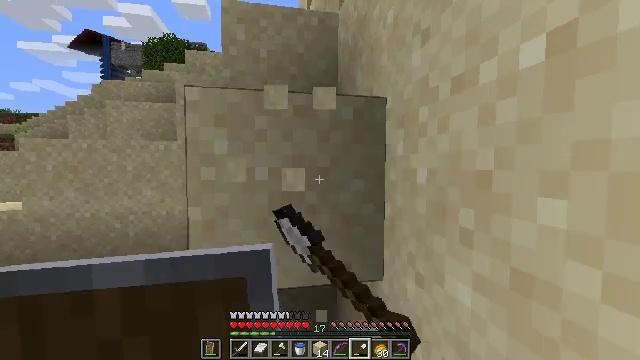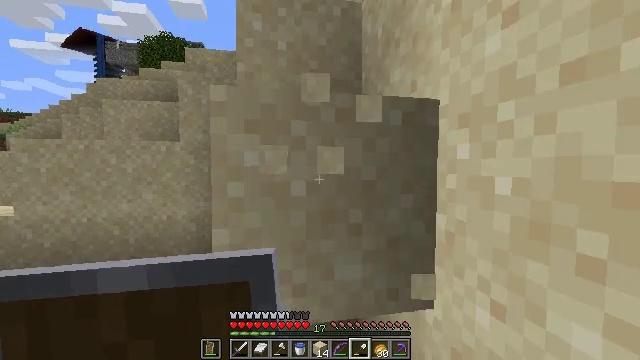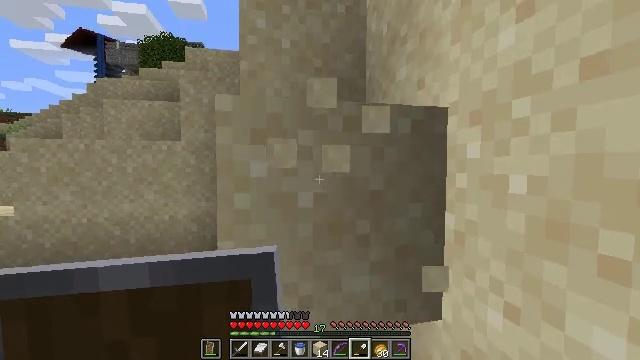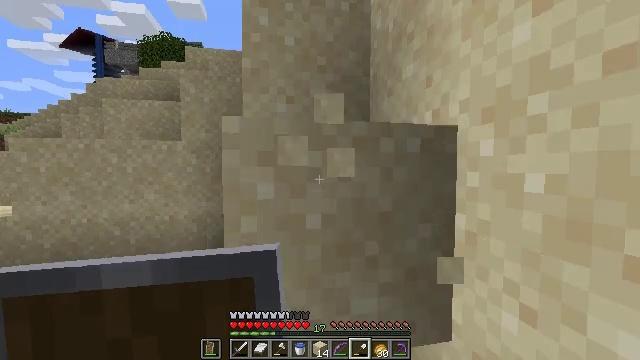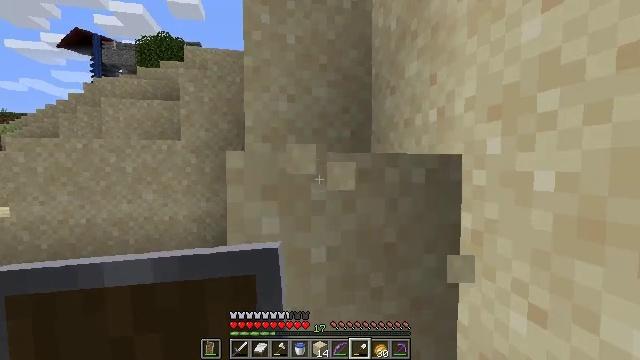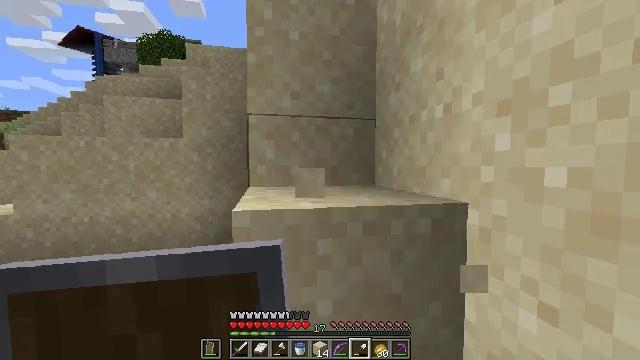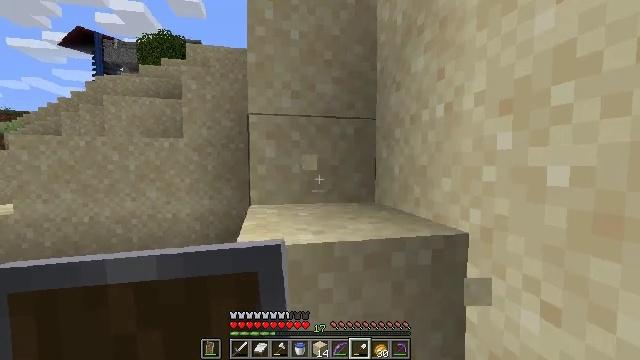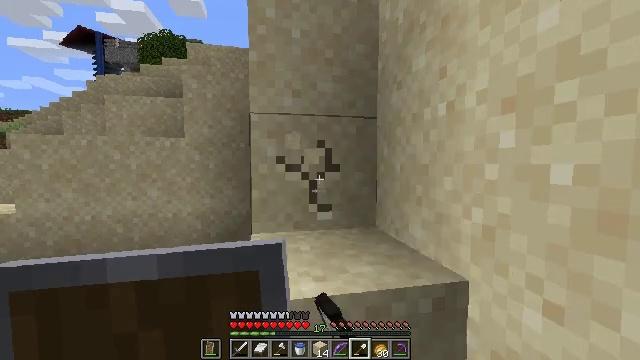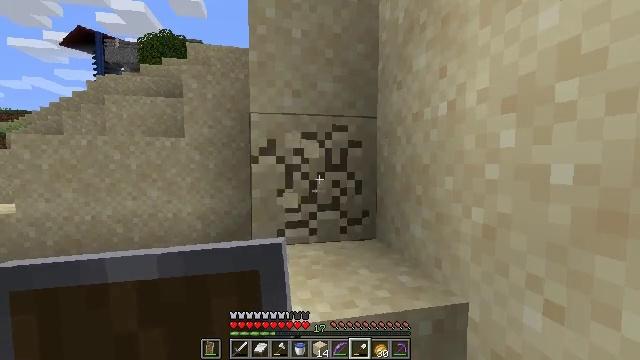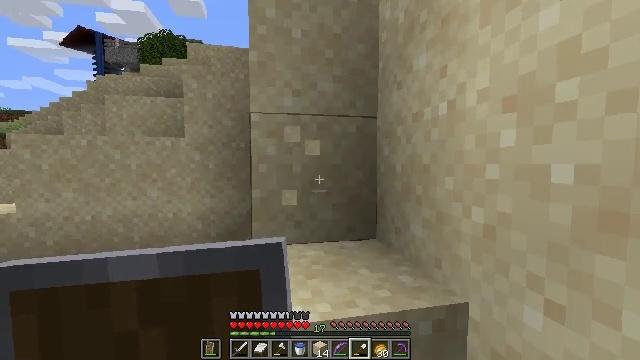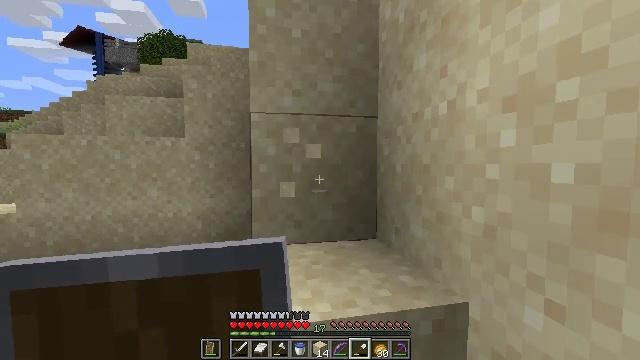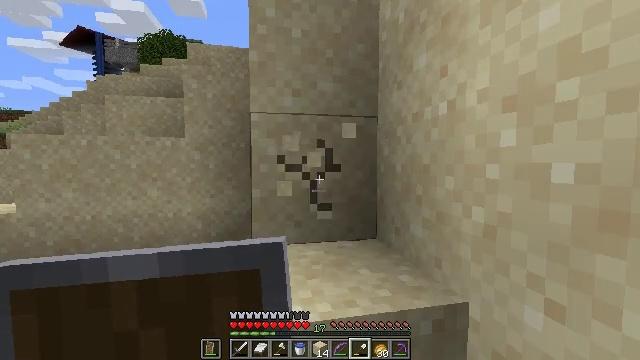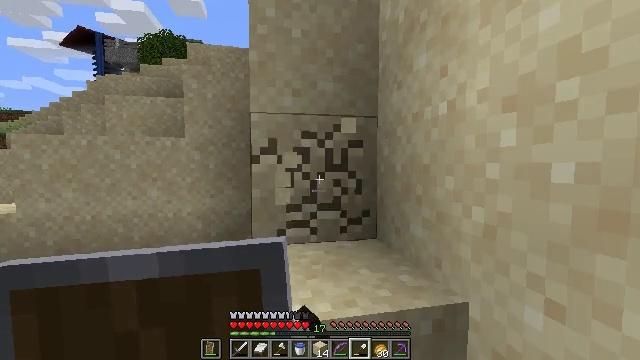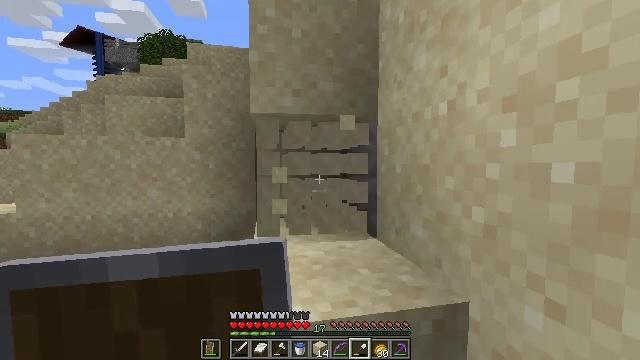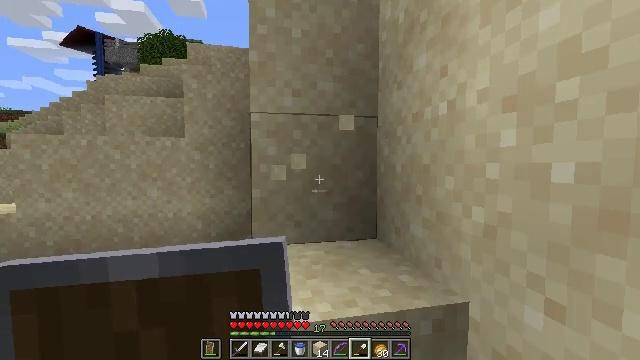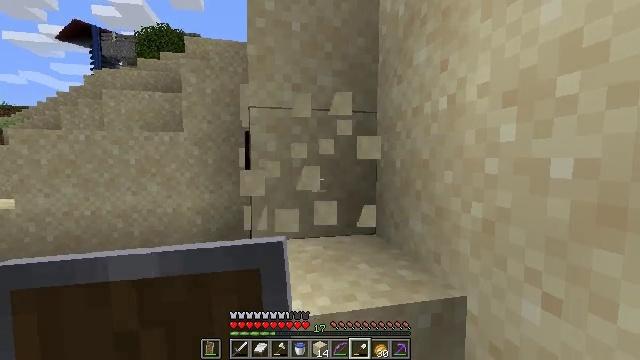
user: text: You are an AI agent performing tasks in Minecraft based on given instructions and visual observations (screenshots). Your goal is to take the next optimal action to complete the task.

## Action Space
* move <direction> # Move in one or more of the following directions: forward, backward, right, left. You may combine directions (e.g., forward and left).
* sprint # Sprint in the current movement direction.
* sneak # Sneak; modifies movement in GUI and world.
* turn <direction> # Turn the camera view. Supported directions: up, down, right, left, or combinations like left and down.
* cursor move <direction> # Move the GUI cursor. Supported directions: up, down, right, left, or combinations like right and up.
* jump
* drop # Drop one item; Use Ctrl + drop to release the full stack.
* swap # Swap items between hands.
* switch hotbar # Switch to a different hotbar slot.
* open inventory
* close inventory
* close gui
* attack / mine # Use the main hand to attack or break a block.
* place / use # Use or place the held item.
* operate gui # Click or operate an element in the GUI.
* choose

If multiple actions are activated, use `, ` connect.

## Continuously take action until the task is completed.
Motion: motion action
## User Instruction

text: Collect sand to make glass.
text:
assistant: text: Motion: attack / mine
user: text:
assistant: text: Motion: attack / mine
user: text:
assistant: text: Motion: attack / mine
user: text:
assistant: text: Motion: attack / mine
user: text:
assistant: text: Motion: attack / mine
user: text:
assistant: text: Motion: attack / mine
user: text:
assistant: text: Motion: attack / mine
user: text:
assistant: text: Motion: attack / mine
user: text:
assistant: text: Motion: no_op
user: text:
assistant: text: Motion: no_op
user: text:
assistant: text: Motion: attack / mine
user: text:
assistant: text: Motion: attack / mine
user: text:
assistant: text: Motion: attack / mine
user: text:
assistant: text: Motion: attack / mine
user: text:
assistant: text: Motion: turn down, attack / mine
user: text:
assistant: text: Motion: turn down, attack / mine
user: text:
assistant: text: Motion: turn down, attack / mine
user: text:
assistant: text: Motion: turn down, attack / mine
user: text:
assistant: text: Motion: attack / mine
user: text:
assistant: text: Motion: attack / mine
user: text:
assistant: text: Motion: attack / mine
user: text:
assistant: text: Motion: attack / mine
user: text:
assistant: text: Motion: move left, attack / mine
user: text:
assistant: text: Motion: move forward and move left, attack / mine
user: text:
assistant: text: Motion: move forward and move left, turn right, attack / mine
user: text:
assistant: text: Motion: move forward and move left, turn right and up
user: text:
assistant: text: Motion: move forward, turn right
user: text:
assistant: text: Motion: turn right
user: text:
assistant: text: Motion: turn right
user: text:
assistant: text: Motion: turn right and up